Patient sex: M
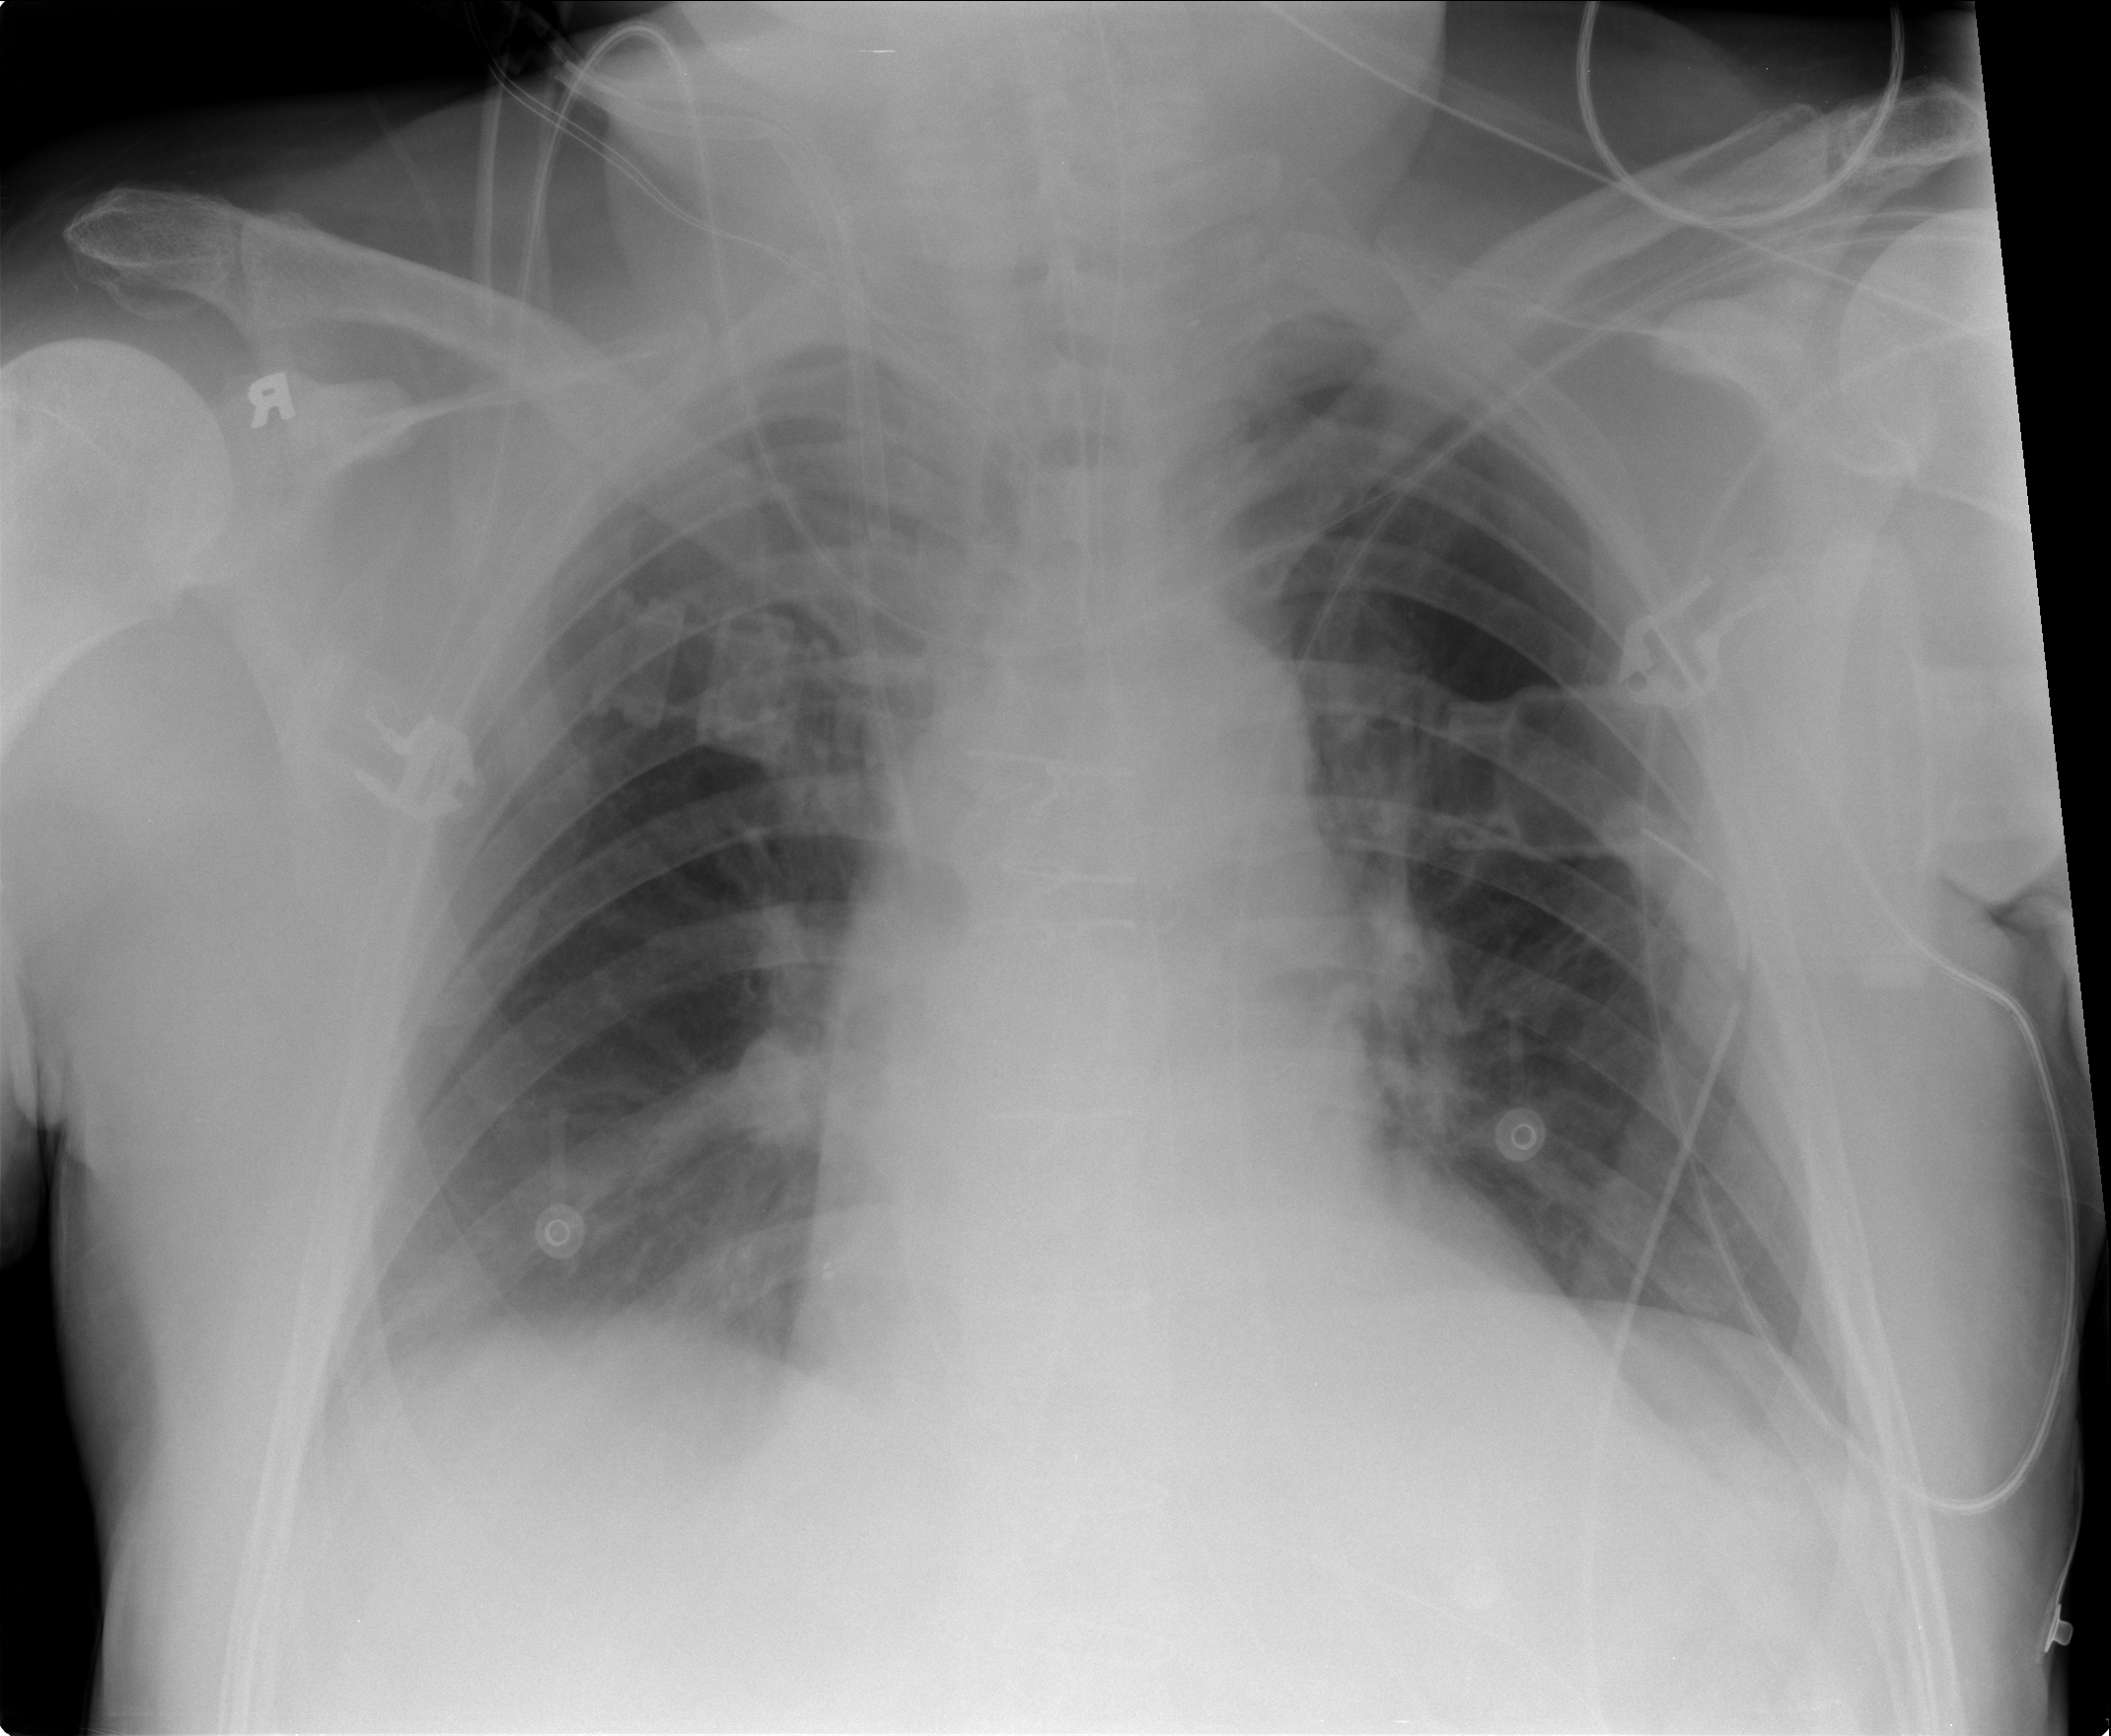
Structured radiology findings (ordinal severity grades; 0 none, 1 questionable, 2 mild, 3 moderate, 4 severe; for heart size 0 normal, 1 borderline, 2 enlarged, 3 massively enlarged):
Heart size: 0
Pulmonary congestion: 0
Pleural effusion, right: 0
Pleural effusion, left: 0
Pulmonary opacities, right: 0
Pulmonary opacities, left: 0
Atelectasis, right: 0
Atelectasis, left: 2